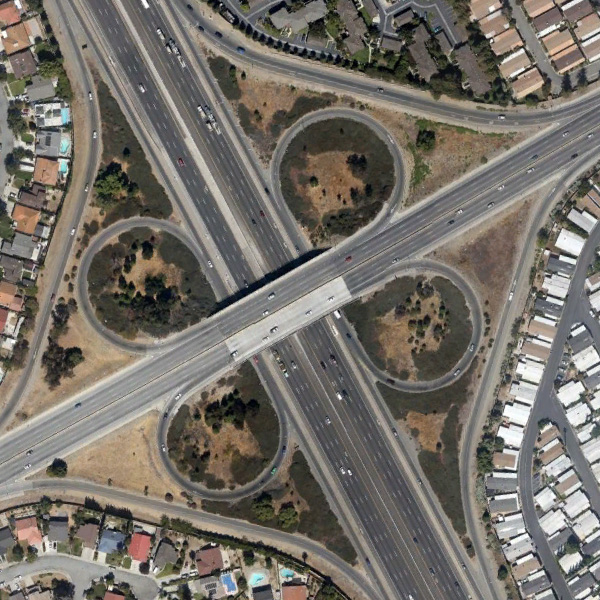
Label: Viaduct